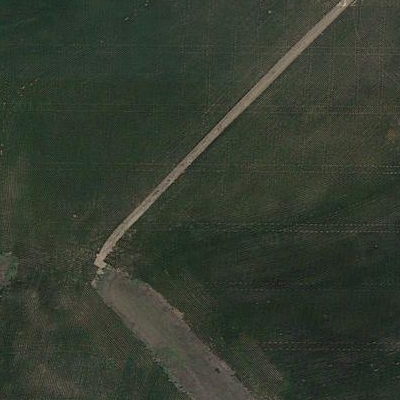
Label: Field